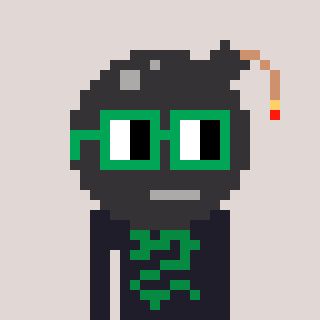
a pixel art character with square green glasses, a bomb-shaped head and a grayscale-colored body on a warm background